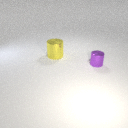
small purple metal cylinder to the right of large yellow metal cylinder